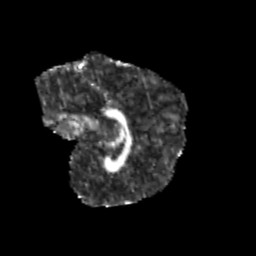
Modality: FA
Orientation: sagittal
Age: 10
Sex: male
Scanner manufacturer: siemens
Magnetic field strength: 3 T
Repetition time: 3.8 s
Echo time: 0.07 s